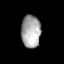
Tissue: lung
Cell type: Endothelial cells
Senescence score: 0.54
Nuclear area (px): 623
Mean DAPI intensity: 166.152